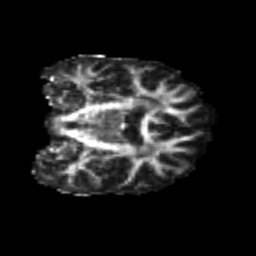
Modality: FA
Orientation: coronal
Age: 24
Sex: female
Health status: healthy
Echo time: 0.074 s